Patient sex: M
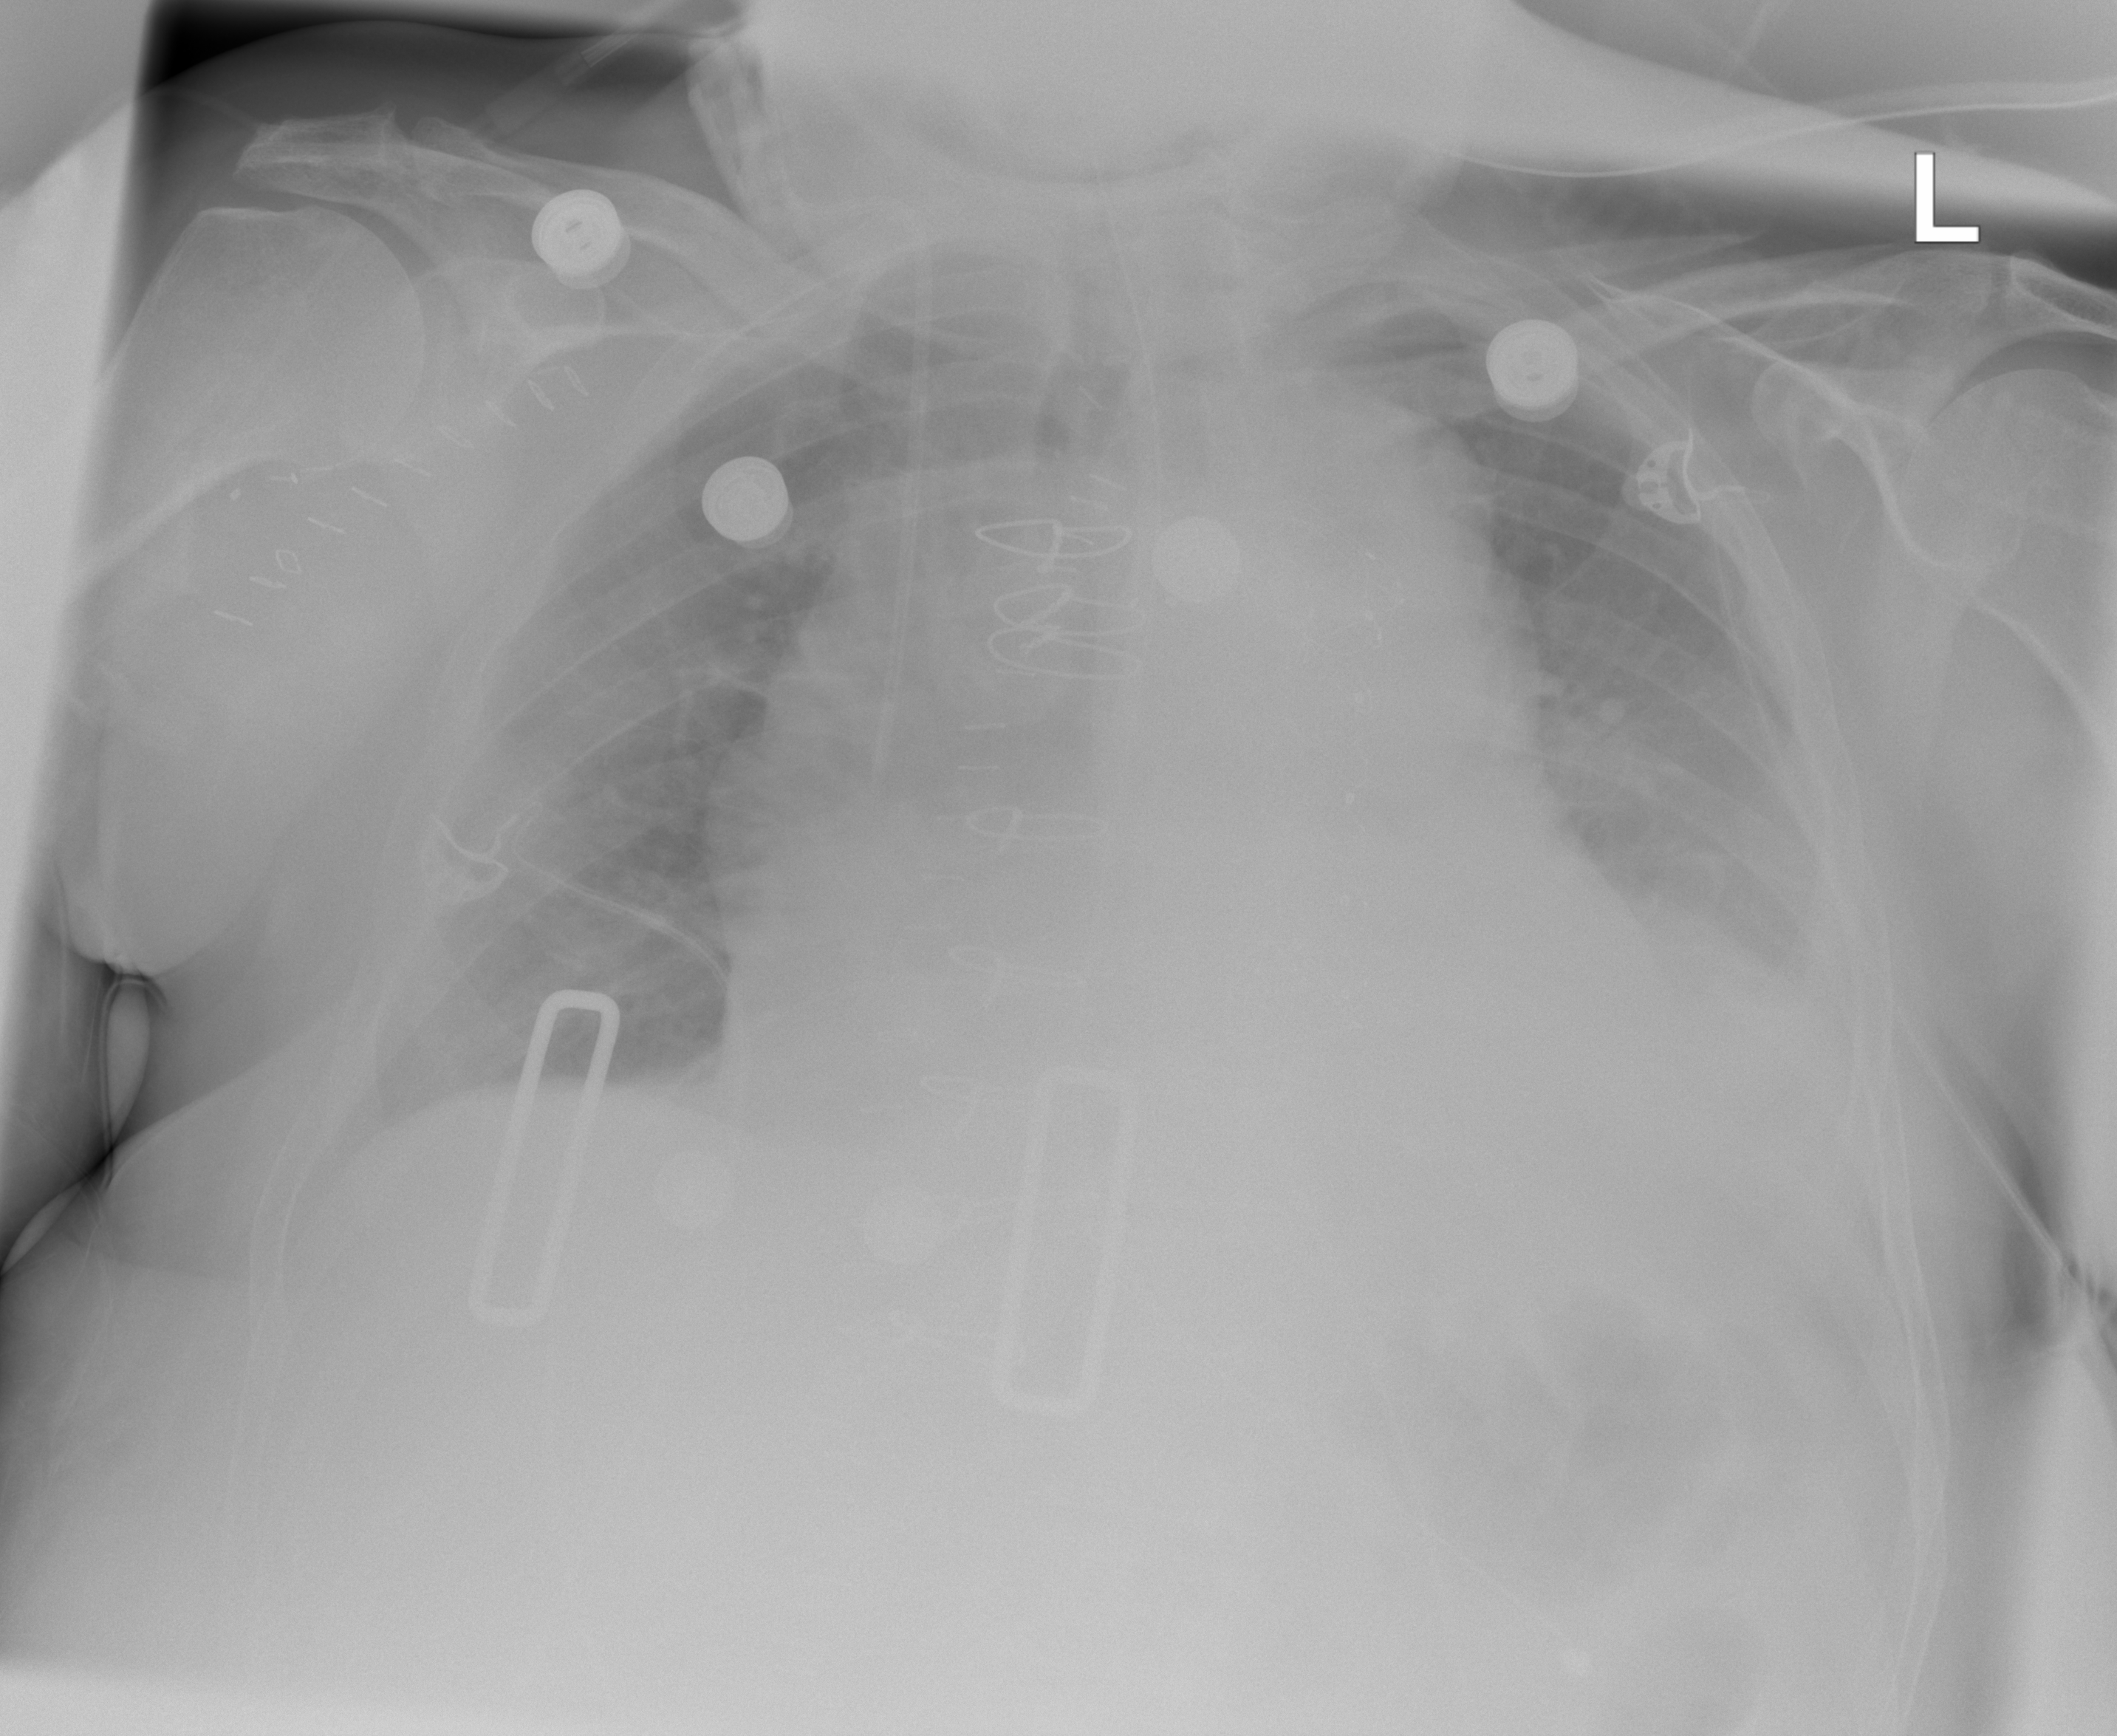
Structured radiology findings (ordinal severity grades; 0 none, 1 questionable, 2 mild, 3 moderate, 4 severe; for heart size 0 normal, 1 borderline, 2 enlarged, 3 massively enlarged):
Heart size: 3
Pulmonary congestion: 0
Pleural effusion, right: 0
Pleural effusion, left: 2
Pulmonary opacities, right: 0
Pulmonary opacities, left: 0
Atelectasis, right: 0
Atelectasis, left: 2